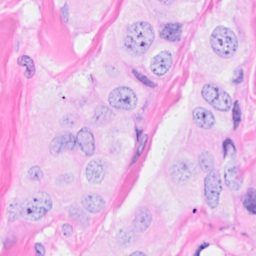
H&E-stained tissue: Breast